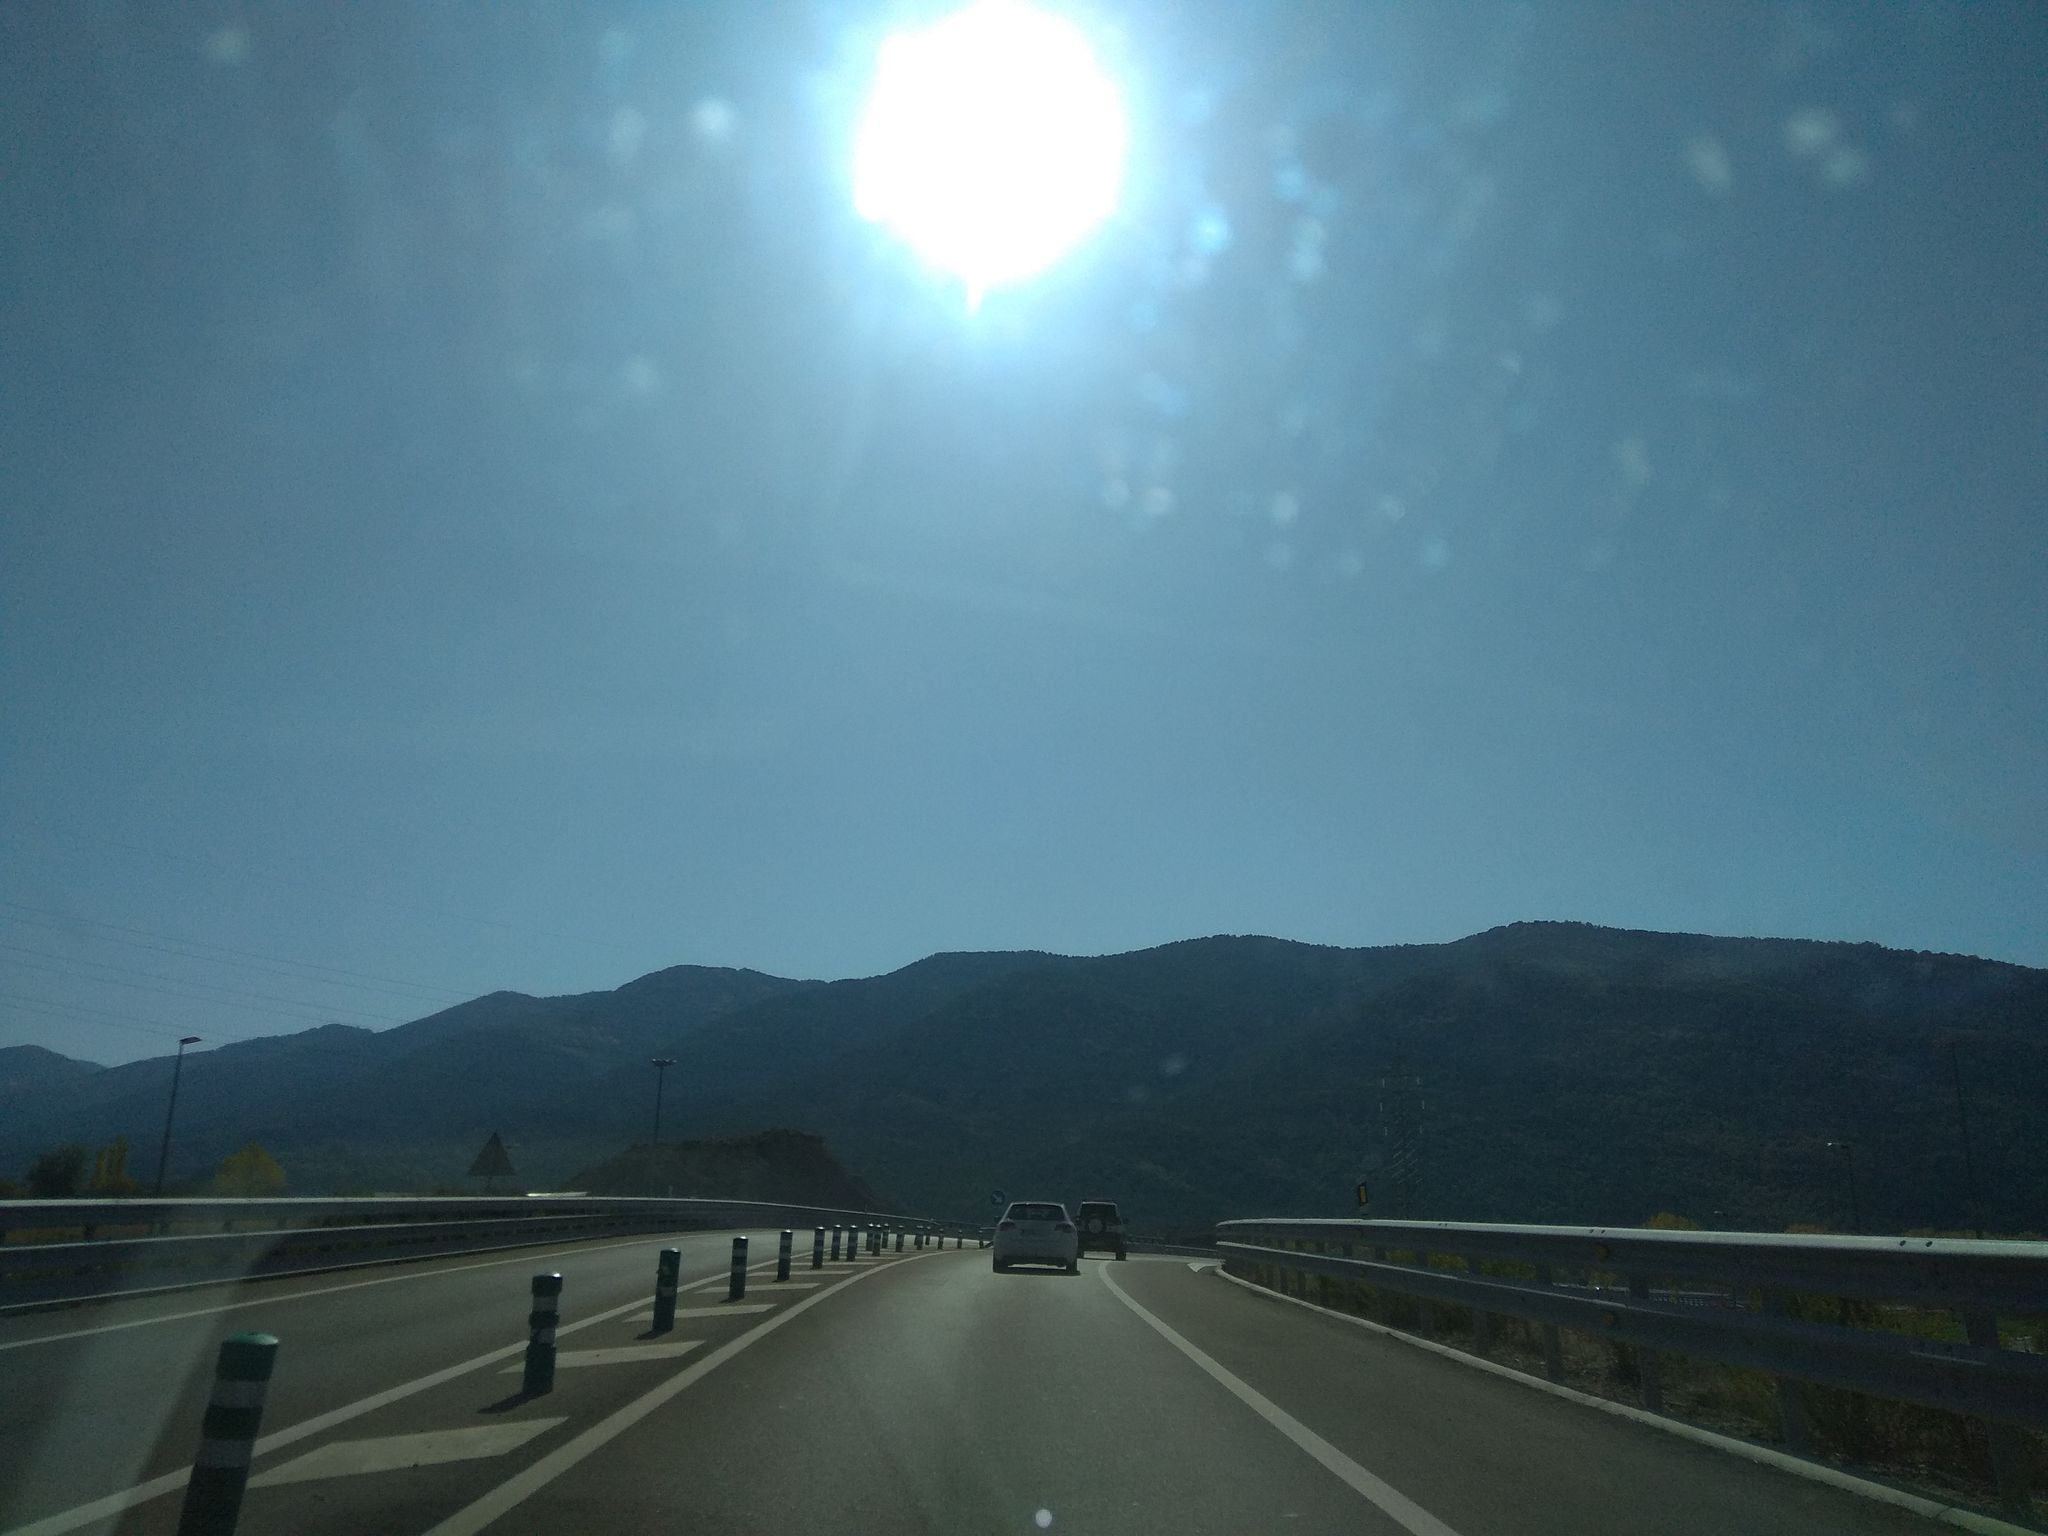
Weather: clear
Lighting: day
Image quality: slightly poor
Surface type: driving surface
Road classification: motorway_link, motorway
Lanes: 2, 1
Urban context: rural cluster
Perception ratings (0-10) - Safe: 1.39, Lively: 1.7, Beautiful: 1.23, Boring: 7.18, Depressing: 6.07, Wealthy: 3.93